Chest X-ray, PA view. Patient: 58 years old, sex F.
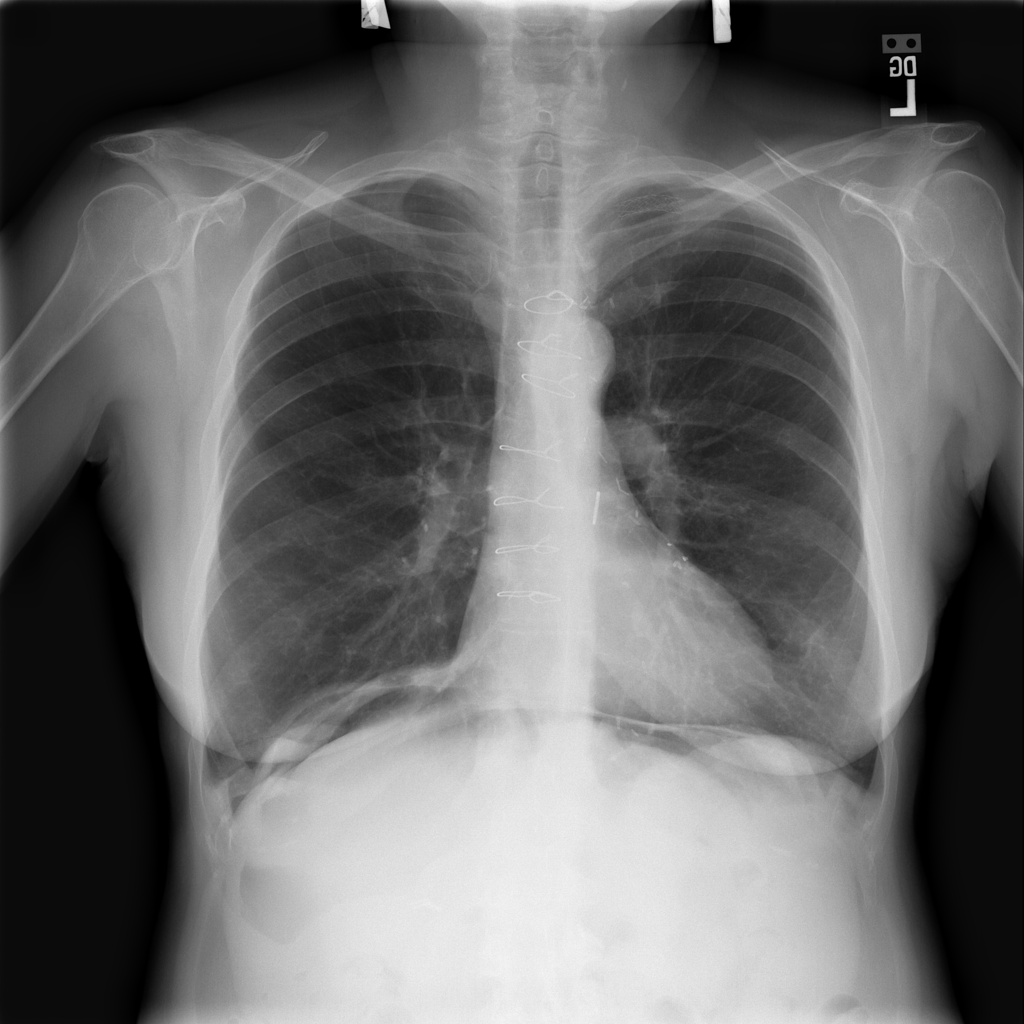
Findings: No Finding